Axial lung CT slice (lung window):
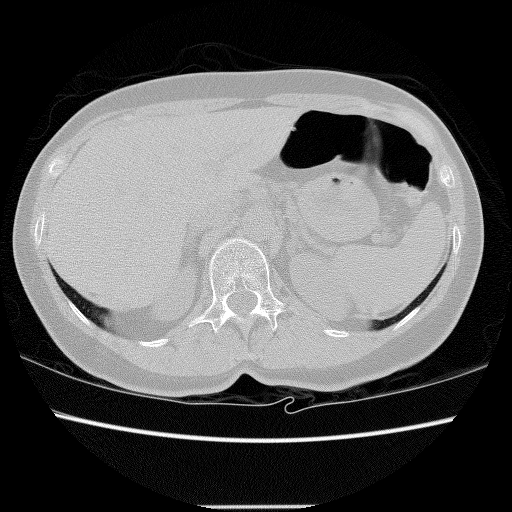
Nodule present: no